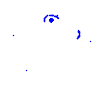
Particle: kaon